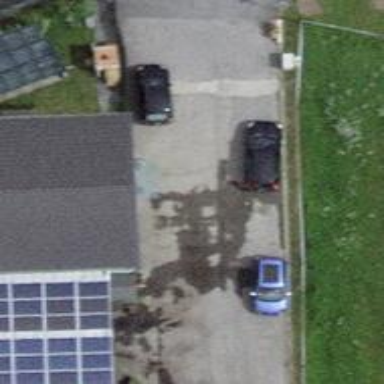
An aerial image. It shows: Charging station.